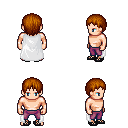
a pixel art fantasy rpg character, male body template, human, light skin, white cape, magenta pants, brunette plain hairstyle, ghillies, four views (front, back, left, right), 2x2 character sprite sheet, small pixel art, hard edges, no anti-aliasing